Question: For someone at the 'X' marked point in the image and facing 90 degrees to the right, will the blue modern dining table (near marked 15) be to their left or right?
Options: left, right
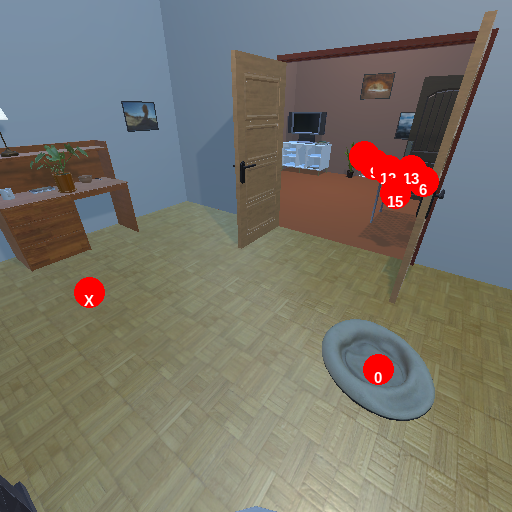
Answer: left